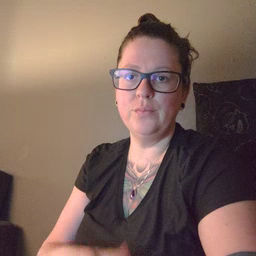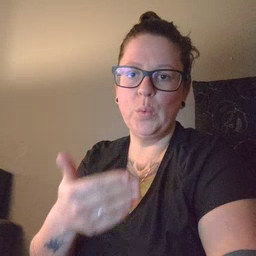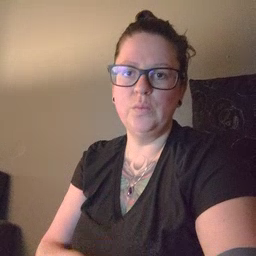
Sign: close